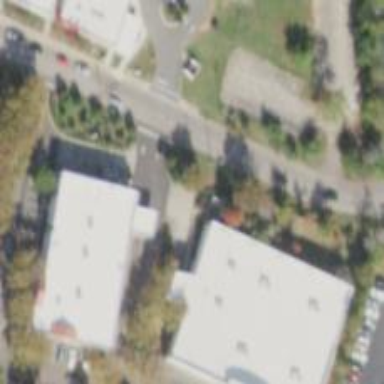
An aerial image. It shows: Commercial building.